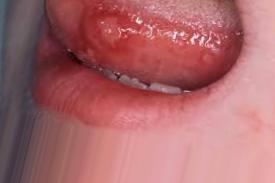
Condition: Mouth Ulcer